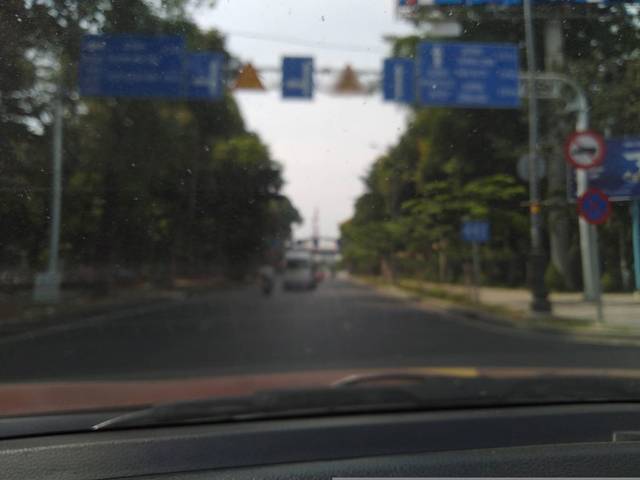
Region: Vietnam
Coordinates: 10.801, 106.666